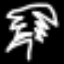
Label: palm tree